Question: In <URL>.
This is the code:
'''
var
Bmp: TBitmap;
begin
Image1.Picture.LoadFromFile(SomeJPGimage);
Bmp := TBitmap.Create;
try
Bmp.Assign(Image1.Picture.Graphic);
with Bmp do
Image2.Canvas.CopyRect(Image2.Canvas.ClipRect, Canvas, Canvas.ClipRect);
finally
Bmp.Free;
end;
end;
'''

The inset with the false colors is Image2. The colors are right if I don't resize.
How do I get the 24 bit color of the source image (a JPG) when resizing?
Draw is not an alternative; I want to copy a scaled version of part of the source image.
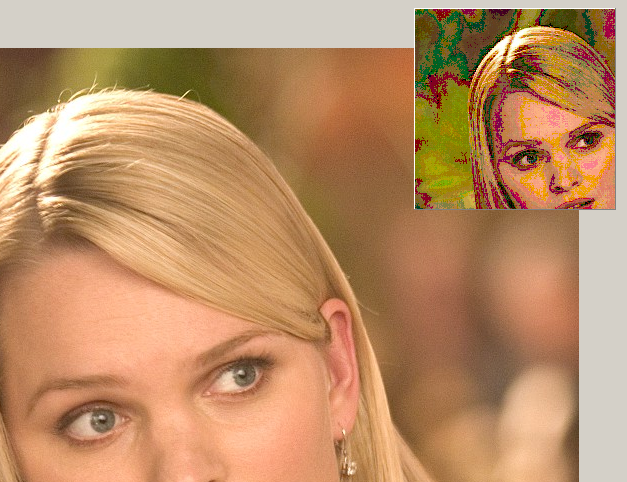
Answer: This is not caused because of color reduction, or a wrong pixelformat etc.. You're probably shrinking the image while copying and 'StretchBlt' compresses the image to fit in, and depending on the mode, produces some artifacts. For instance the below 128x128 image
is displayed exactly the same if no resizing is applied. However if it is applied on a 90x100 image for instance, the output is .
You can change the <URL> for a slightly better result:
'''
var
Bmp: TBitmap;
begin
Image1.Picture.LoadFromFile(SomeJPGimage);
Bmp := TBitmap.Create;
try
Bmp.Assign(Image1.Picture.Graphic);
SetStretchBltMode(Image2.Canvas.Handle, HALFTONE); // <- here
with Bmp do
Image2.Canvas.CopyRect(Image2.Canvas.ClipRect, Canvas, Canvas.ClipRect);
finally
Bmp.Free;
end;
end;
'''
For the above source picture the output now becomes:
(Having browsed a little 'graphics.pas', the VCL seems to be using halftone only for 8-bit images. I may be wrong or right in this assessment, but in any case halftone stretching mode has no such constraint.)
For anything better, I believe, you have to use a proper graphics library.